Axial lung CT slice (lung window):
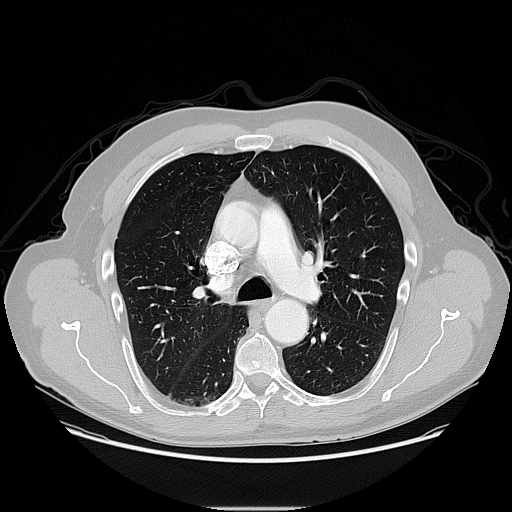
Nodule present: no